A time-domain waveform of one vibration snapshot from a rolling-element bearing is shown. Diagnose the bearing from this image, choosing from: normal, inner_race, outer_race, ball.
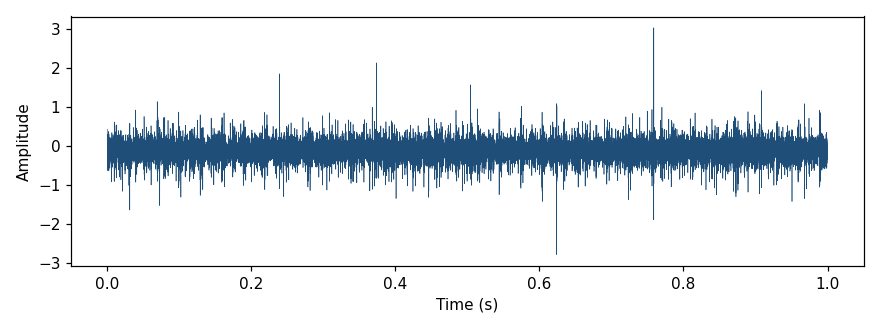
Answer: inner_race